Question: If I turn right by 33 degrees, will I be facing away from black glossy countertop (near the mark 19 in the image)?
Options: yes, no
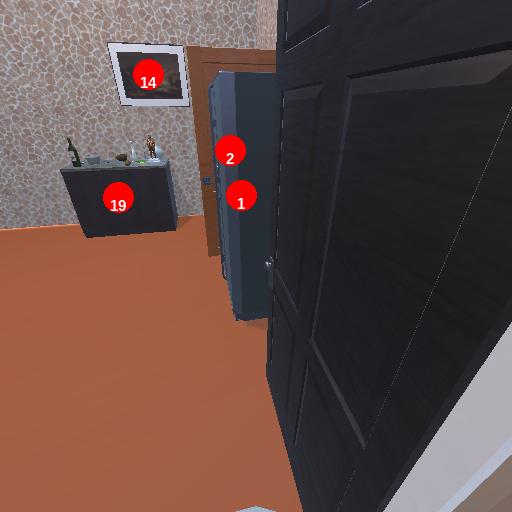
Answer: yes